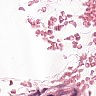
Metastatic tissue present: no